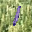
Label: 1